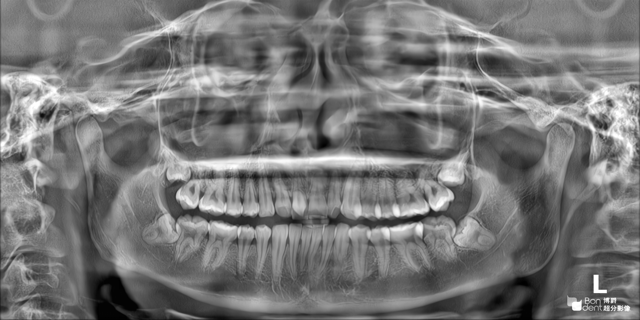
adult